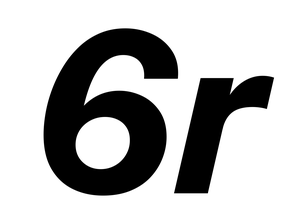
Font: InstrumentSans-Italic_Bold_Italic